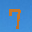
Label: 7